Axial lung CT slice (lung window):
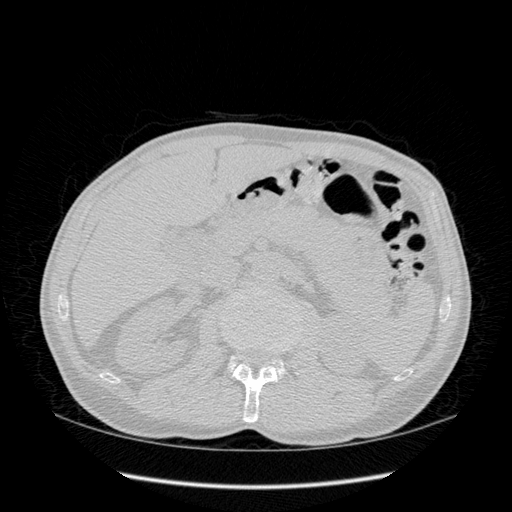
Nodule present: no